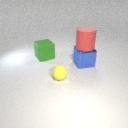
large green rubber cube to the left of large blue metal cube